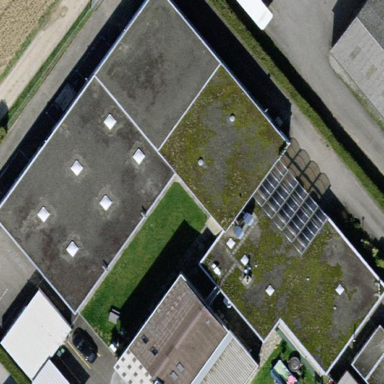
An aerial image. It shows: Commercial building.